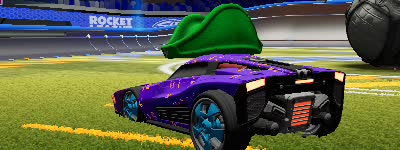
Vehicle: breakout